Question: I have a 'select' tag with a lot of options. Every option has a 'name' and a 'date' which both should be printed in every '<option>'.
I want to align the list like this:
'''
Name Date
Name Date
Name Date
'''
Since every name has different length, I wrote this code:
'''
//Start of the option text//
//Always print 20 characters, even if the name is longer//
print ">".substr($eventsArr[$j]->GetName(),0 ,20);
//If the name is shorter then 20 chars//
if(strlen($eventsArr[$j]->GetName()) < 20)
{
//Add missing chars (20 - the length of the string) with spaces//
for($t = 0; $t < 20 - (strlen($eventsArr[$j]->GetName())); $t++)
{
print "&nbsp";
}
}
print "" .$newDate."</option>
"; //Then print the date//
'''
I'm getting the correct amount of spaces completed. But as you can see, the alignment is not 100%:

I'm guessing its because every letter has a different width in pixels. So... Is there any way of doing this kind of alignment ? Thanks.
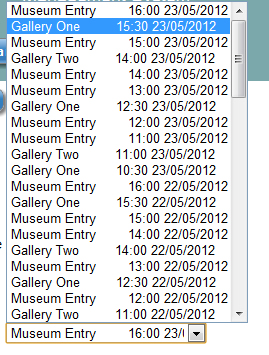
Answer: Just use a Monospaced font for this. It's what they were designed for.